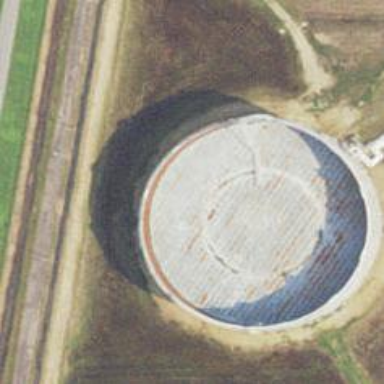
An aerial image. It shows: Storage tank which is man-made.